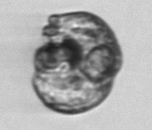
Label: Proterythropsis